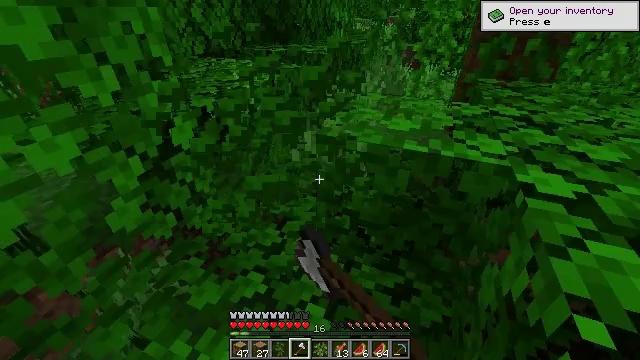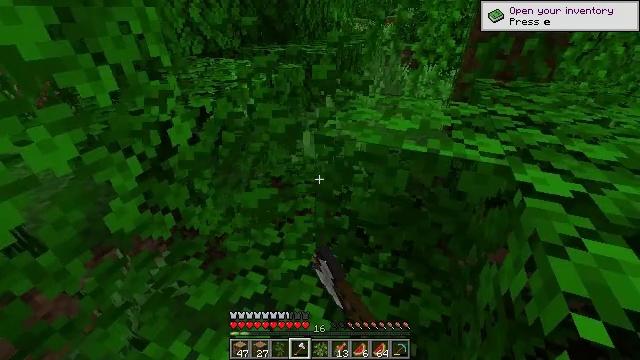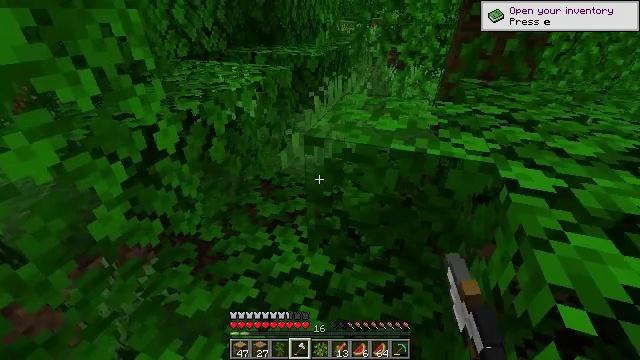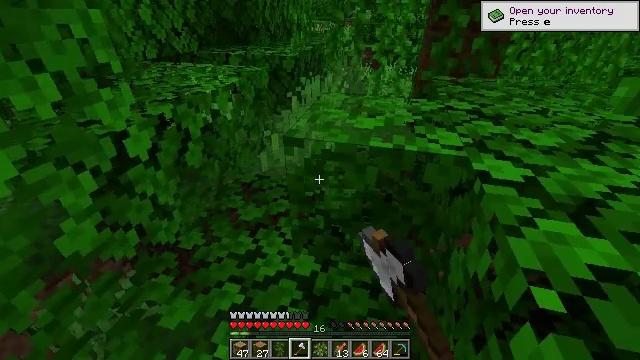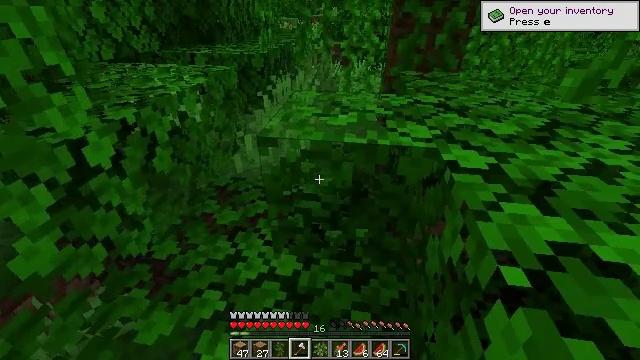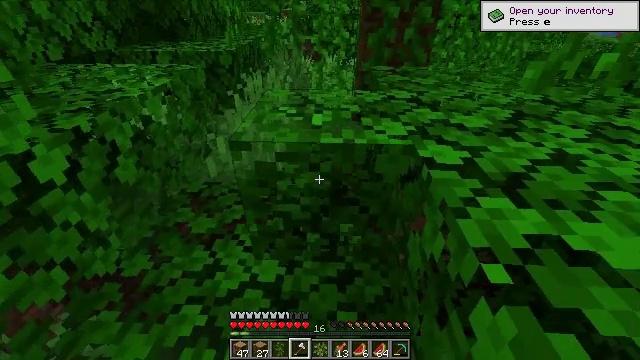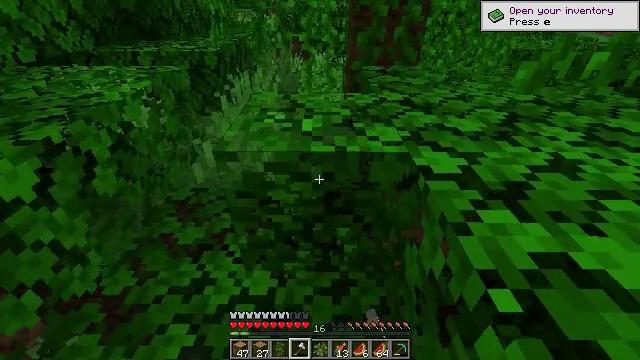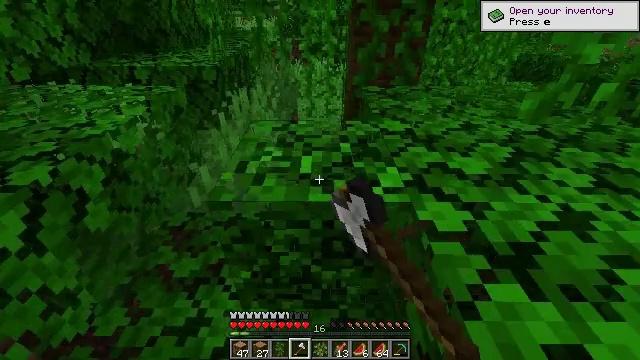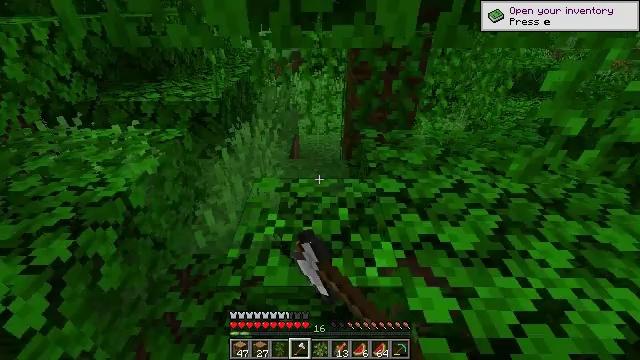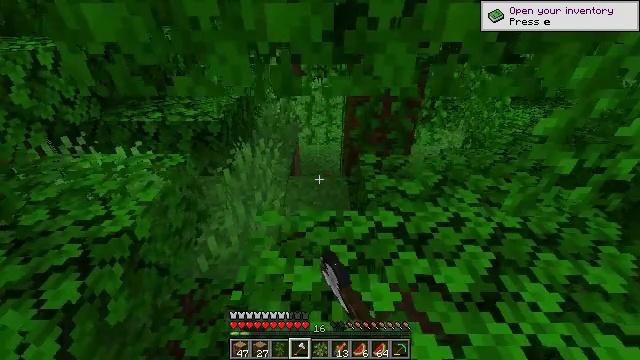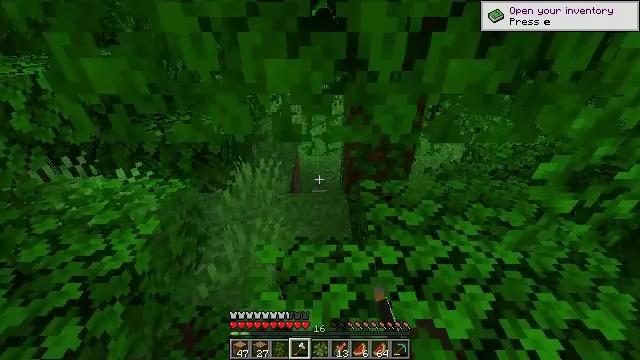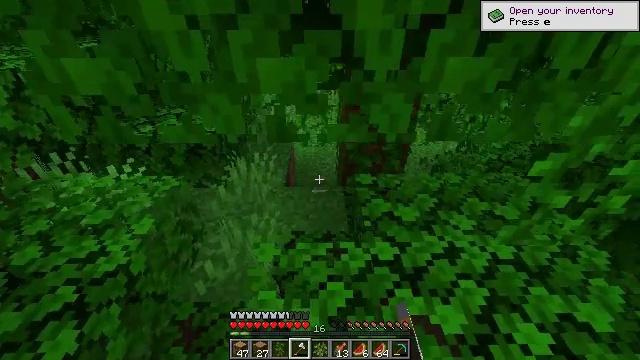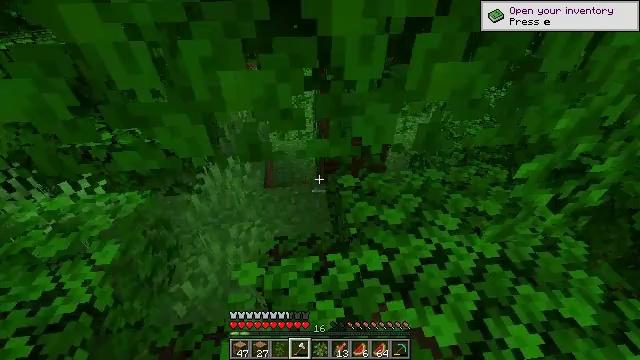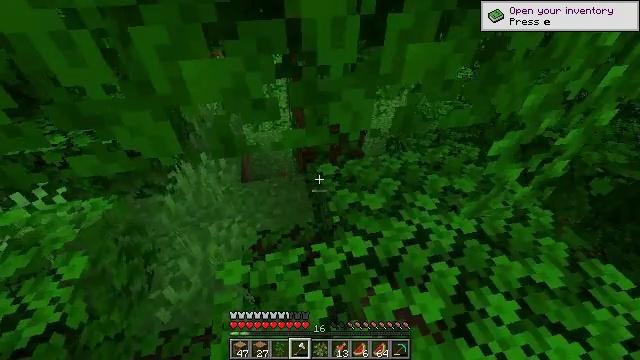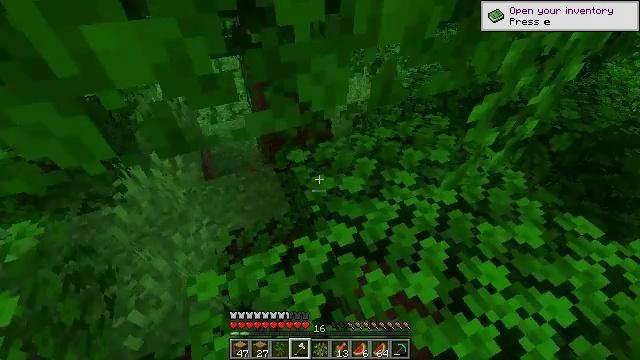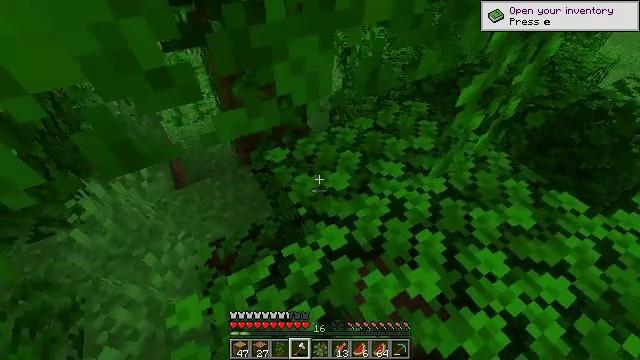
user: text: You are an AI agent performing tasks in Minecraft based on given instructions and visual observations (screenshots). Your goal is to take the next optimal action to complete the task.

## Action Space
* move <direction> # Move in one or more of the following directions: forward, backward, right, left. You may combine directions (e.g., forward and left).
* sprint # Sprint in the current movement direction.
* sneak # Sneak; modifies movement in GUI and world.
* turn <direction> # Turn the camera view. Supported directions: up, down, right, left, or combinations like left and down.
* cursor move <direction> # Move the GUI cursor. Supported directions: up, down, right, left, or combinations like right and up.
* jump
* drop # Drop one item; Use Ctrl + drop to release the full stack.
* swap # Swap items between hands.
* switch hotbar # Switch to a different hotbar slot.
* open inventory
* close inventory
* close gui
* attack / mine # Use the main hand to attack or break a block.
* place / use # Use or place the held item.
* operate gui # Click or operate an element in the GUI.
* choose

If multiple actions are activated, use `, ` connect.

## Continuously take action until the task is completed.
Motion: motion action
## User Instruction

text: Break the jungle leaves with your hand or shears.
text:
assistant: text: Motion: attack / mine
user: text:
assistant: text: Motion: turn right, attack / mine
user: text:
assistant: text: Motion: turn right, attack / mine
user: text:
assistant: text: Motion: turn right, attack / mine
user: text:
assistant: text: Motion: move forward, turn right, attack / mine
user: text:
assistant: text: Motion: move forward, turn right, attack / mine
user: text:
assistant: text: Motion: move forward, attack / mine, jump
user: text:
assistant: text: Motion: move forward, attack / mine, jump
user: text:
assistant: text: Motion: move forward, attack / mine, jump
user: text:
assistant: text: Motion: move forward, attack / mine, jump
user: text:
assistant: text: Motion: move forward, turn right and down, attack / mine, jump
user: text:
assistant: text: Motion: move forward, turn right and down, jump
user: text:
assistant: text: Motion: turn right and down
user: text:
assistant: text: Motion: turn right and down
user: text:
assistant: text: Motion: turn right and down
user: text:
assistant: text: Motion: turn right
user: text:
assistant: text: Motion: turn right
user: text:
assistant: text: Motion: turn right and up
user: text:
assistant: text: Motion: move forward, turn up
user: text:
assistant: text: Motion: move forward
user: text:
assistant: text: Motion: move forward
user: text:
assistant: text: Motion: move forward
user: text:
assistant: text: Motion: turn left, attack / mine
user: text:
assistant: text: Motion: turn left and up, attack / mine
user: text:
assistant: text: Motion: turn left and up, attack / mine
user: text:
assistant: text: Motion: move right, turn left and up, attack / mine
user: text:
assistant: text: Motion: move right, turn left and up, attack / mine
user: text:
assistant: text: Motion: turn left and up, attack / mine
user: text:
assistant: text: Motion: turn left, attack / mine
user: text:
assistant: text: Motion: turn left, attack / mine